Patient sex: F
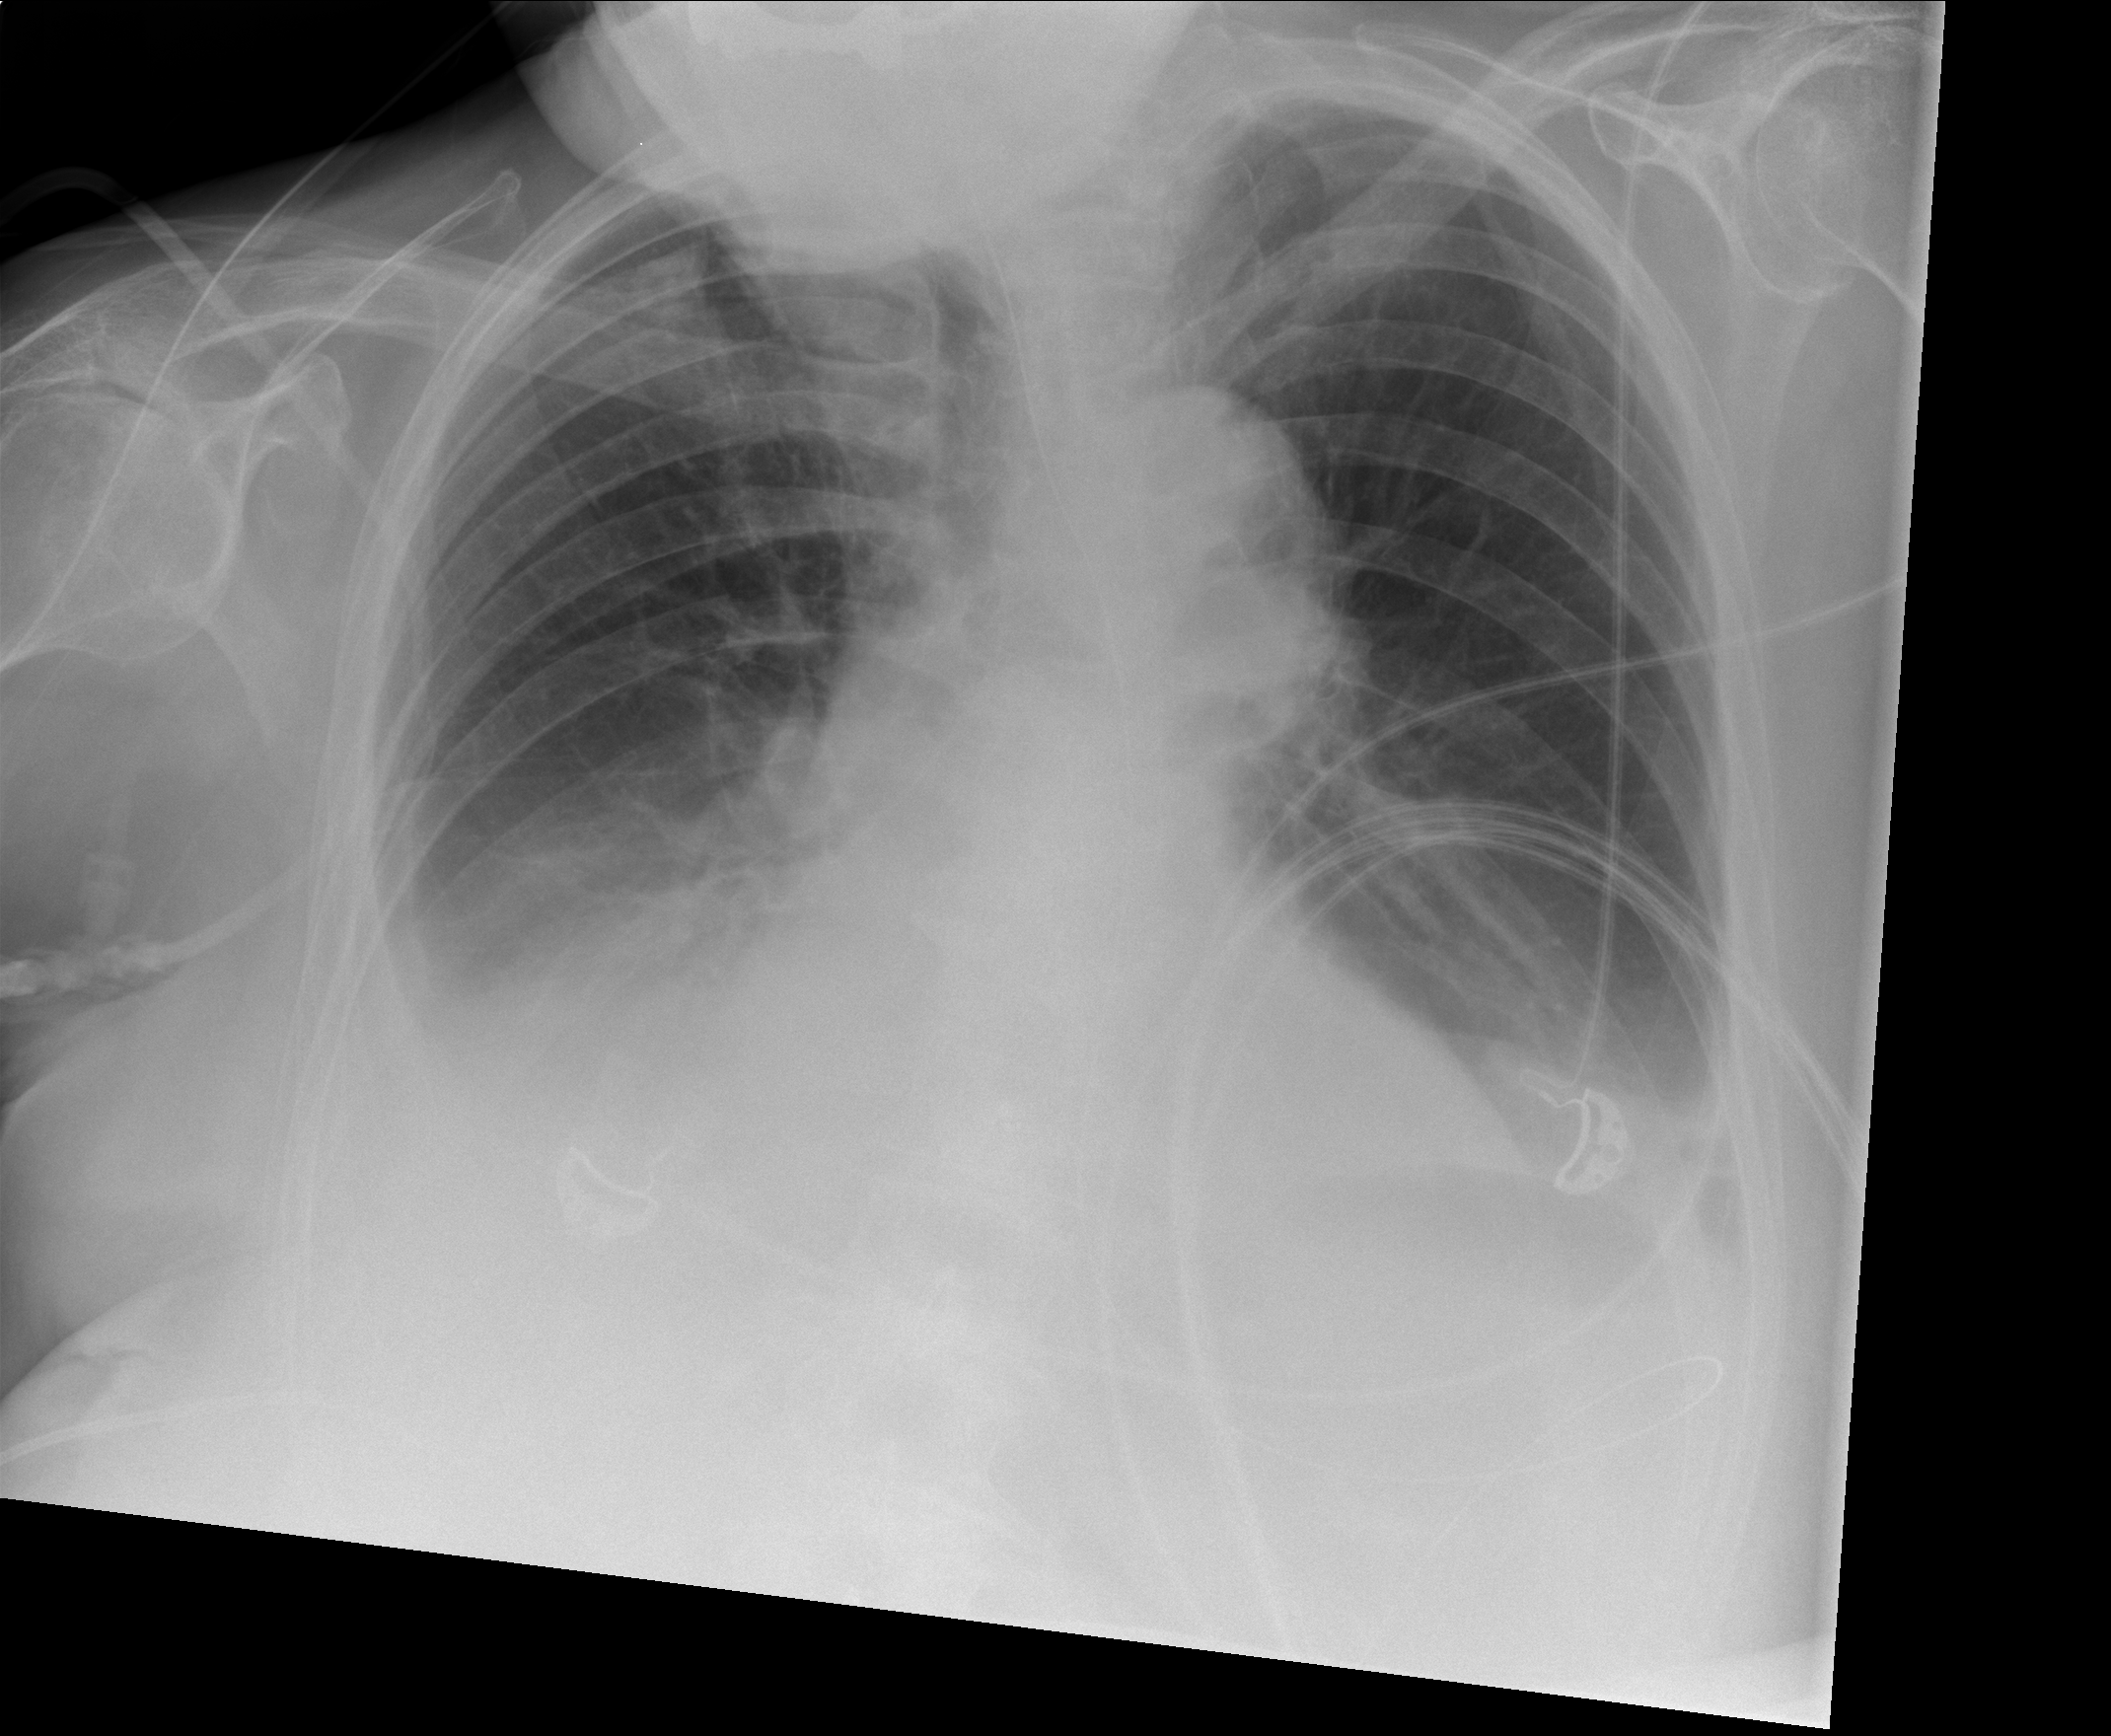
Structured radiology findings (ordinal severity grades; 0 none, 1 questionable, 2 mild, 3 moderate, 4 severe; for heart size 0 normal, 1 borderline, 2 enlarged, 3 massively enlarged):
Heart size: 0
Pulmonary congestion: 2
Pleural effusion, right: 2
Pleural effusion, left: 2
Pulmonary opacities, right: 0
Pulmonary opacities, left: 0
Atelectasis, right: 0
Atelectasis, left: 0